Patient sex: M
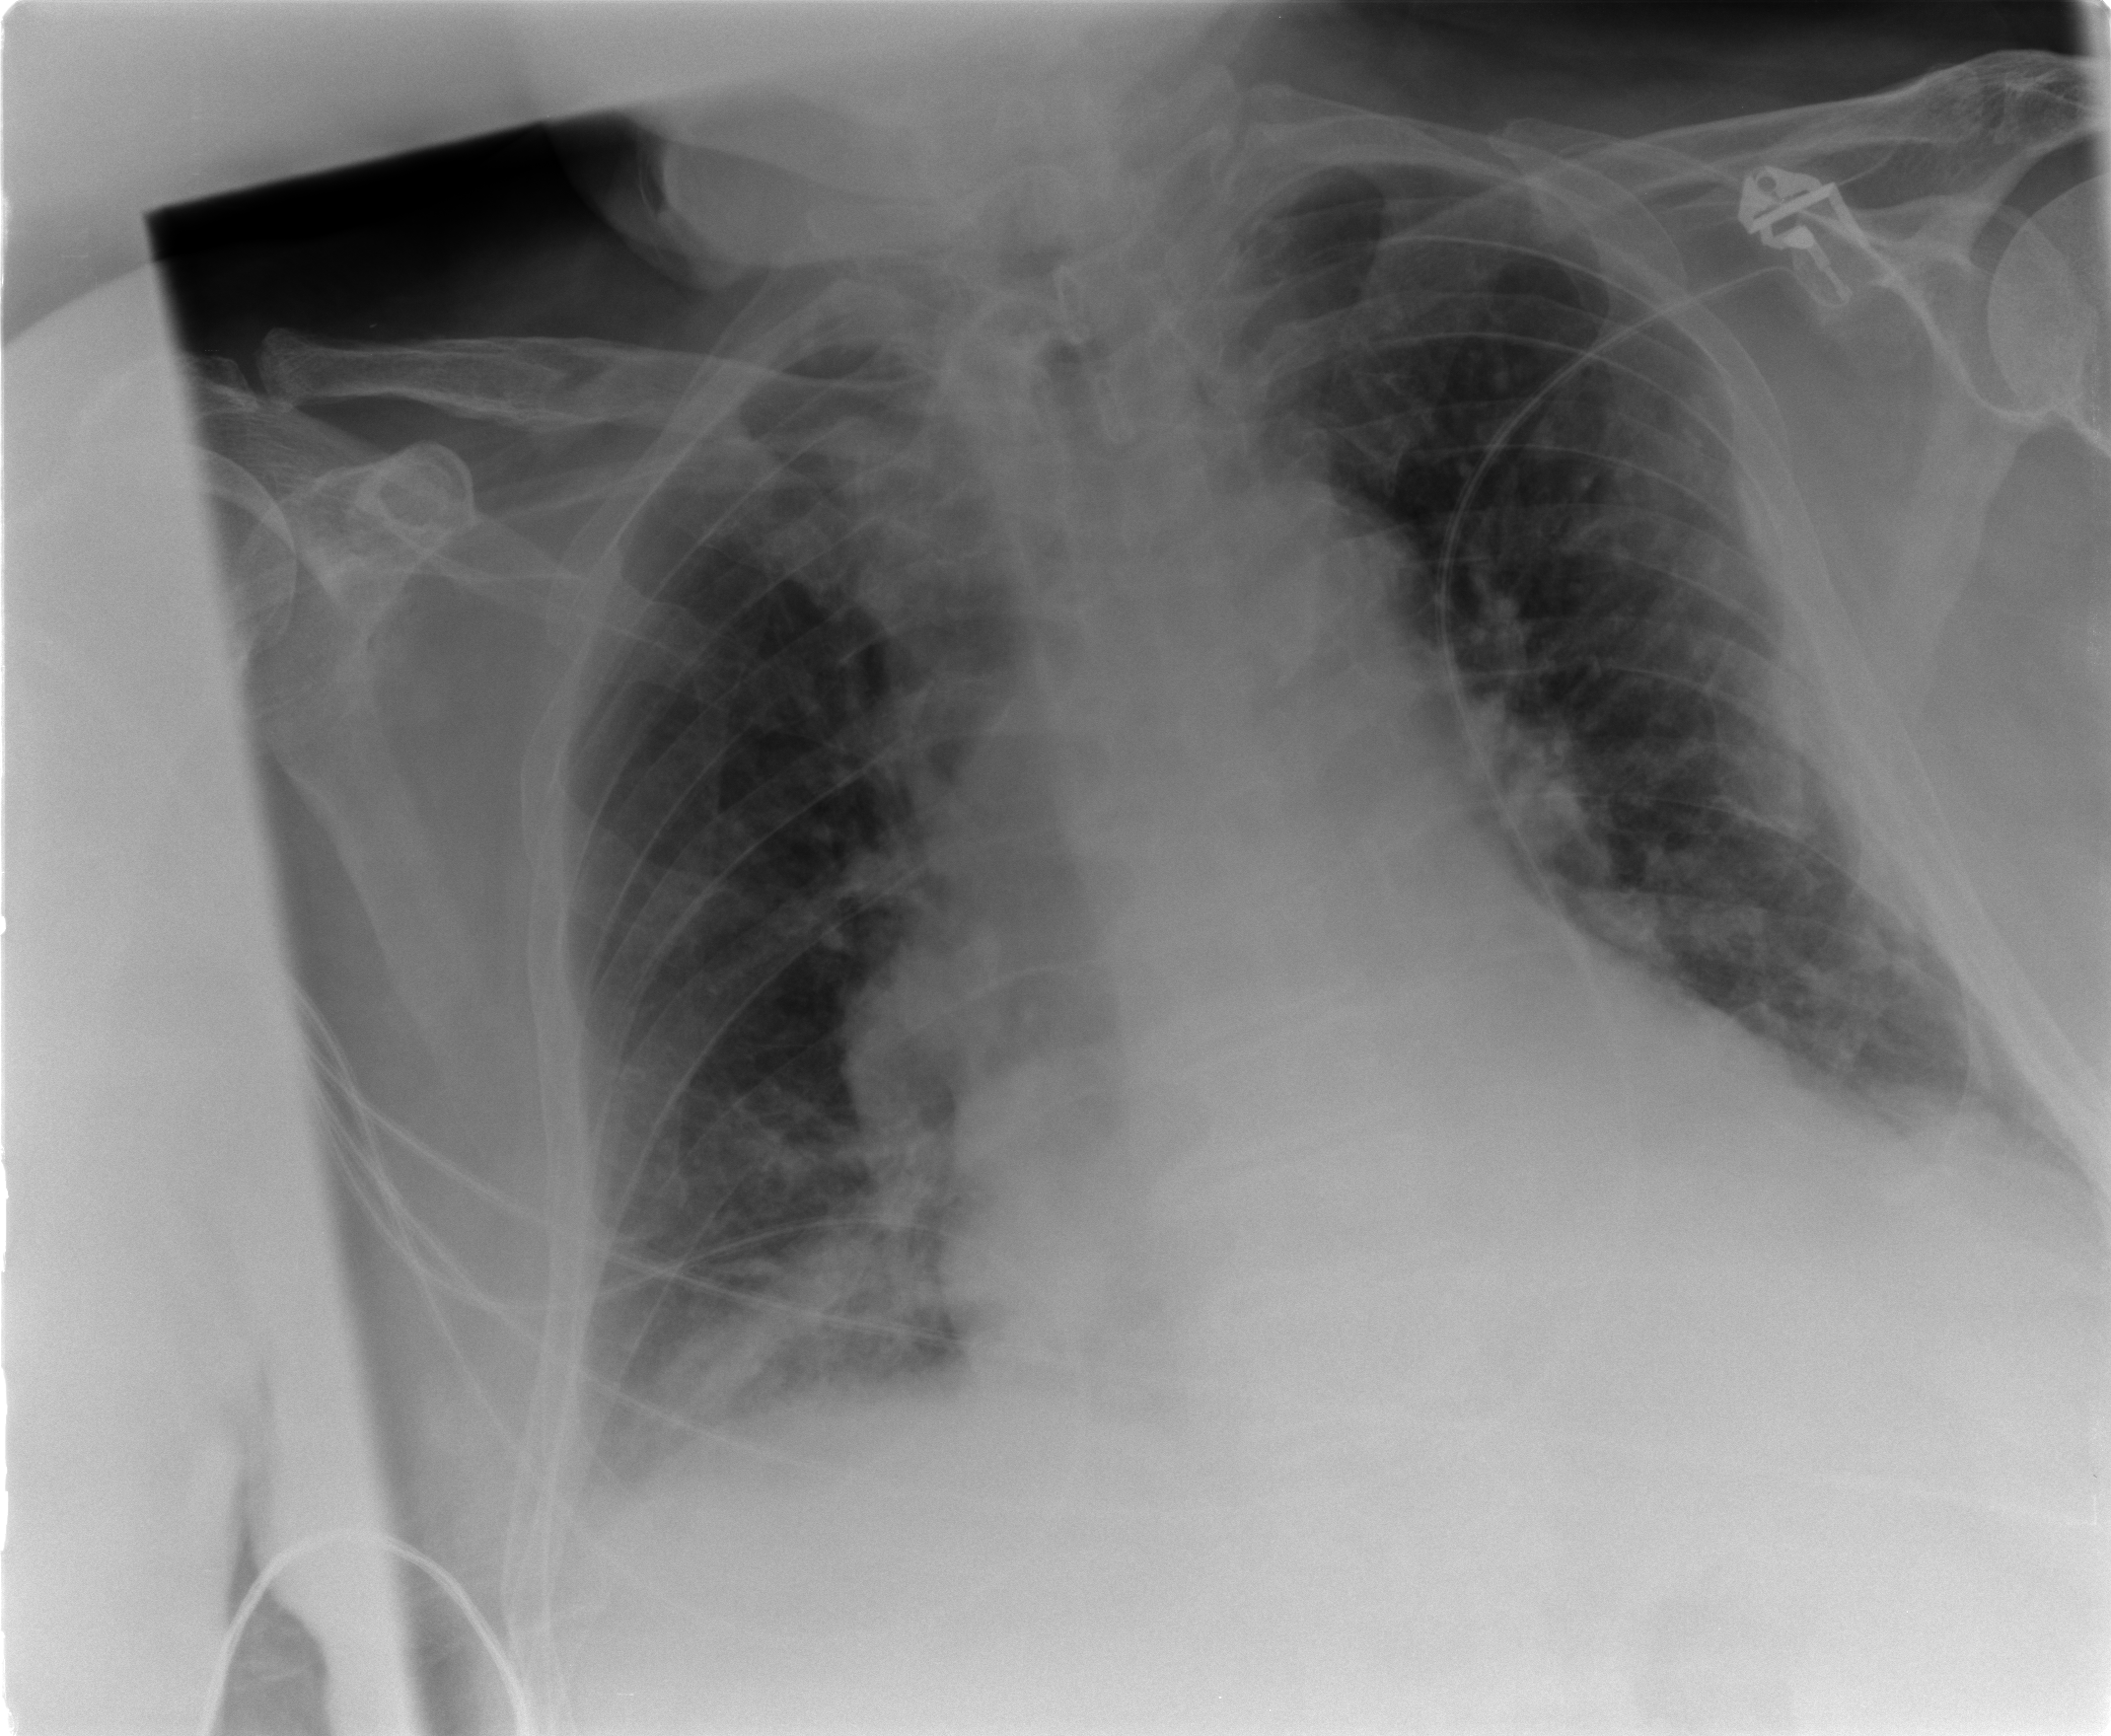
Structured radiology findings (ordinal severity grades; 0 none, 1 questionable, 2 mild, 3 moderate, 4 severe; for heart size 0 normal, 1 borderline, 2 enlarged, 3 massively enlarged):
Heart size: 2
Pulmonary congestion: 0
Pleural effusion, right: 2
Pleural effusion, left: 2
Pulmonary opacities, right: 2
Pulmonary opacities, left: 2
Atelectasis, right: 2
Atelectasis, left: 2